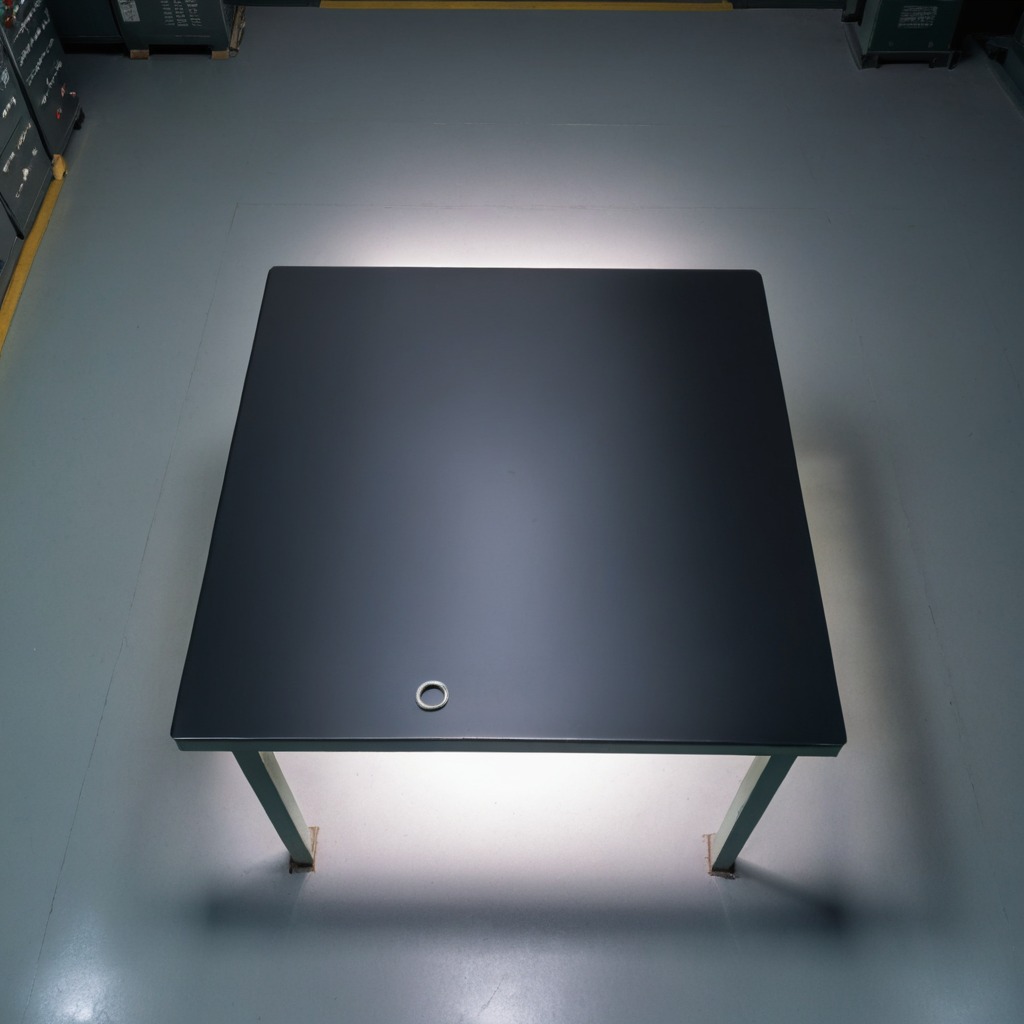
A flat metal washer lies on a clean empty table in a basement in the evening soft directional lighting on the tabletop realistic grain studio-quality clarity centered framing